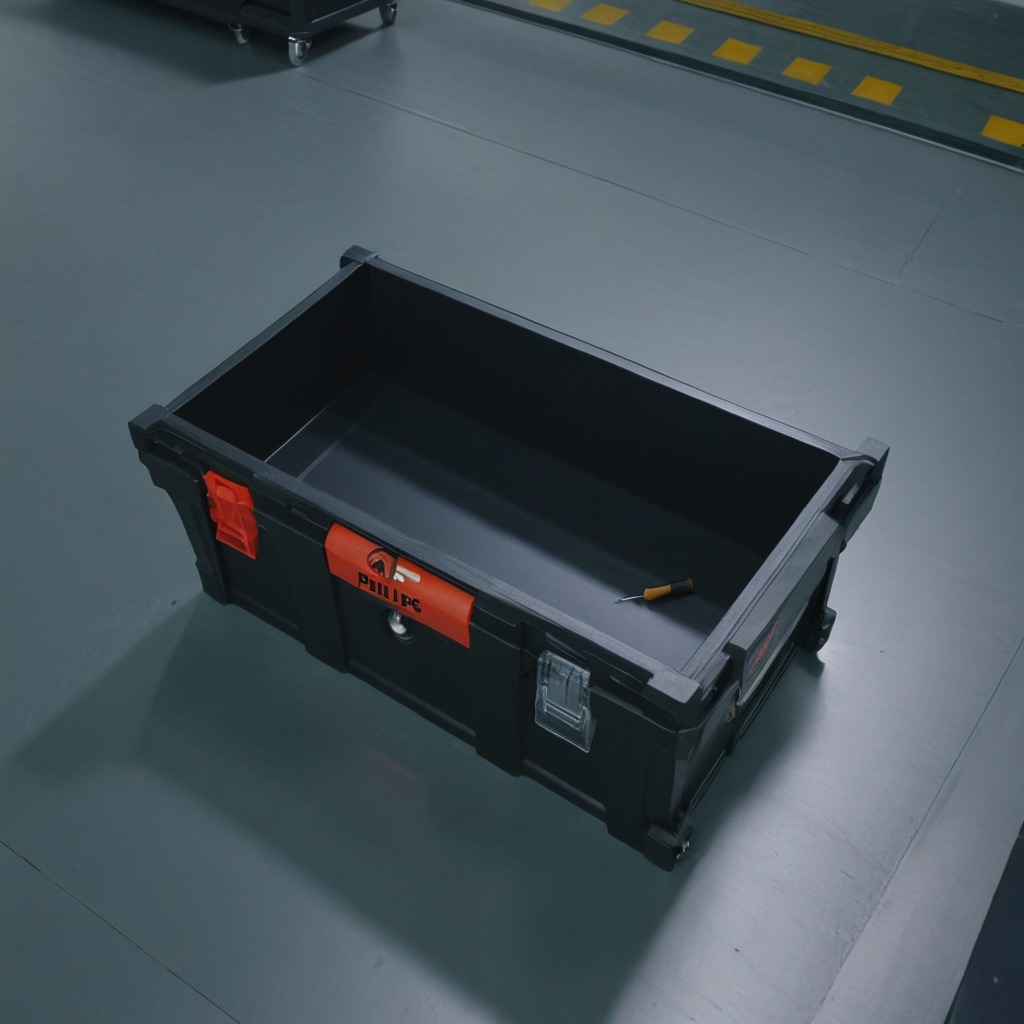
A screwdriver lies on the toolbox surface in an airplane hangar workshop.